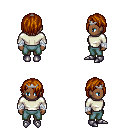
a pixel art fantasy rpg character, female body template, human, dark skin, white long-sleeve shirt, teal pants, brunette bangs hairstyle, silver tiara, white cloth bandages, metal boots, four views (front, back, left, right), 2x2 character sprite sheet, small pixel art, hard edges, no anti-aliasing